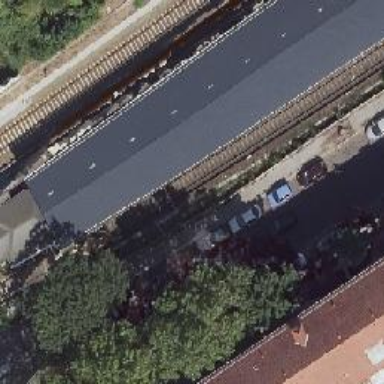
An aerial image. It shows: Close-up of railway platform edge.